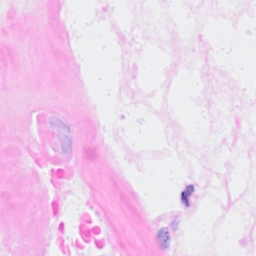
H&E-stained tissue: Breast